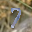
Label: 7